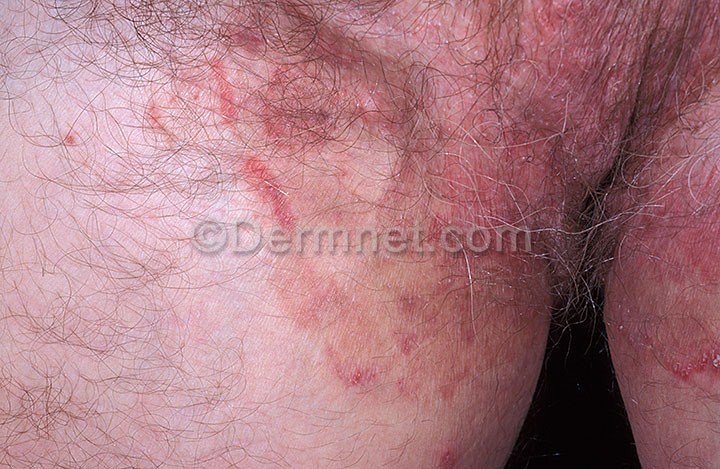
Disease: Tinea Ringworm Candidiasis and other Fungal Infections